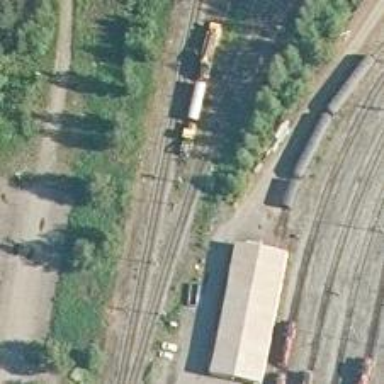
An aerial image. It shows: Railway signal.